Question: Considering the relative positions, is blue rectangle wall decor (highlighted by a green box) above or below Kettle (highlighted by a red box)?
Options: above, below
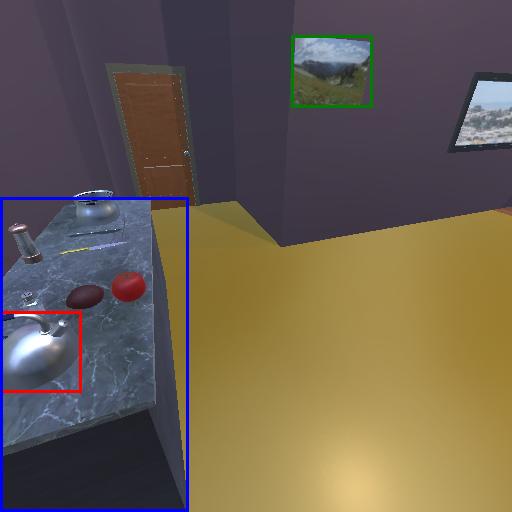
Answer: above